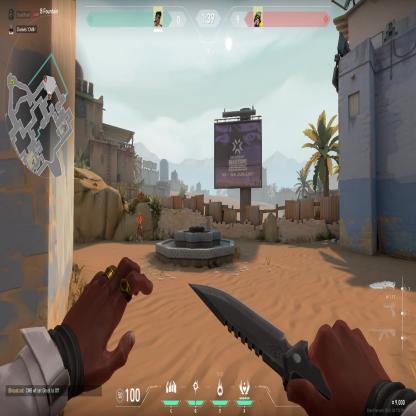
Label: enemy